Question: When you read <URL>:
> 'Single' complies with the IEC 60559:1989 (IEEE 754) standard for binary
floating-point arithmetic.
and the C# Language Specification:
> The 'float' and 'double' types are represented using the 32-bit single-precision
and 64-bit double-precision IEEE 754 formats [...]
and later:
> The product is computed according to the rules of IEEE 754 arithmetic.
you easily get the impression that the 'float' type and its multiplication comply with IEEE 754.
It is a part of IEEE 754 that . By that I mean that when you have two 'float' instances, there exists one and only one 'float' which is their "correct" product. It is not permissible that the product depends on some "state" or "set-up" of the system calculating it.
Now, consider the following simple program:
'''
using System;
static class Program
{
static void Main()
{
Console.WriteLine("Environment");
Console.WriteLine(Environment.Is64BitOperatingSystem);
Console.WriteLine(Environment.Is64BitProcess);
bool isDebug = false;
#if DEBUG
isDebug = true;
#endif
Console.WriteLine(isDebug);
Console.WriteLine();
float a, b, product, whole;
Console.WriteLine("case .58");
a = 0.58f;
b = 100f;
product = a * b;
whole = 58f;
Console.WriteLine(whole == product);
Console.WriteLine((a * b) == product);
Console.WriteLine((float)(a * b) == product);
Console.WriteLine((int)(a * b));
}
}
'''
Appart from writing some info on the environment and compile configuration, the program just considers two 'float's (namely 'a' and 'b') and their product. The last four write-lines are the interesting ones. Here's the output of running this on a 64-bit machine after compiling with (left), (middle), and (right):

We conclude that the result of simple 'float' operations depends on the build configuration.
The first line after '"case .58"' is a simple check of equality of two 'float's. We expect it to be independent of build mode, but it's not. The next two lines we expect to be identical because it does not change anything to cast a 'float' to a 'float'. But they are not. We also expect them to read '"True↩️ True"' because we're comparing the product 'a*b' to itself. The last line of the output we expect to be independent of build configuration, but it's not.
To figure out what the correct product is, we calculate manually. The binary representation of '0.58' ('a') is:
'''
0 . 1(<PHONE> <PHONE> 1110 0)(<PHONE> <PHONE> 1110 0)...
'''
where the block in parentheses is the period which repeats forever. The single-precision representation of this number needs to be rounded to:
'''
0 . 1(<PHONE> <PHONE> 1110 0)(001 (*)
'''
where we have rounded (in this case round down) to the nearest representable 'Single'. Now, the number "one hundred" ('b') is:
'''
<PHONE> . (**)
'''
in binary. Computing the full product of the numbers '(*)' and '(**)' gives:
'''
11 1001 . <PHONE> <PHONE> <PHONE>
'''
which rounded (in this case rounding up) to single-precision gives
'''
11 1010 . <PHONE> <PHONE> 00
'''
where we rounded up because the next bit was '1', not '0' (round to nearest). So we conclude that the result is '58f' according to IEEE. This was not in any way given , for example '0.59f * 100f' is less than '59f', and '0.60f * 100f' is greater than '60f', according to IEEE.
So it looks like the x64 version of the code got it right (right-most output window in the picture above).
Note: If any of the readers of this question have an old 32-bit CPU, it would be interesting to hear what the output of the above program is on their architecture.
And now for the question:
1. Is the above a bug?
2. If this is not a bug, where in the C# Specifcation does it say that the runtime may choose to perform a float multiplication with extra precision and then "forget" to get rid of that precision again?
3. How can casting a float expression to the type float change anything?
4. Isn't it a problem that seemingly innocent operations like splitting an expression into two expressions by e.g. pulling out an (a*b) to a temprary local variable, changes behavior, when they ought to be mathematically (as per IEEE) equivalent? How can the programmer know in advance if the runtime chooses to hold the float with "artificial" extra (64-bit) precision or not?
5. Why are "optimizations" from compiling in Release mode allowed to change arithmetics?
(This was done in the 4.0 version of the .NET Framework.)
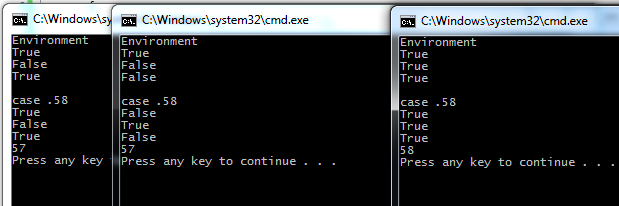
Answer: I haven't checked your arithmetic, but I've certainly seen similar results before. As well as debug mode making a difference, assigning to a local variable vs an instance variable can make a difference too. This is legitimate as per section 4.1.6 of the C# 4 specification:
> Floating point operations may be performed with higher precision than the result type of the operation. For example, some hardware architectures support an "extended" or "long double" floating point type with greater range and precision than the 'double' type, and implicitly perform all floating point operations using this higher precision type. Only at excessive cost in performance can such hardware architectures be made to perform floating point operations with precision. Rather than require an implementation to forfeit performance and precision, C# allows a higher precision type to be used for all floating point operations. Other than delivering more precise results, this rarely has any measurable effects. [...]
I can't say for sure whether that's what's going on here, but I wouldn't be surprised.